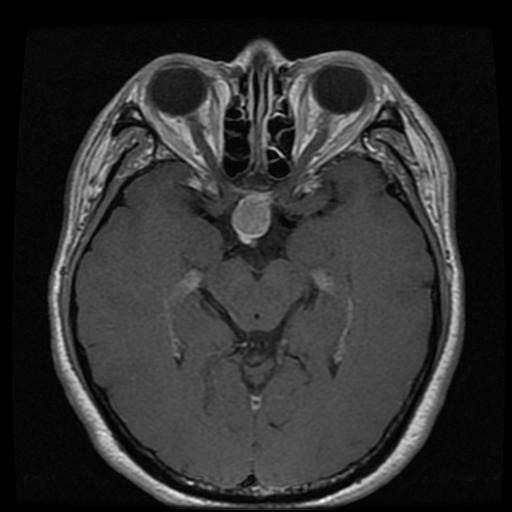
Label: pituitary